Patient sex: F
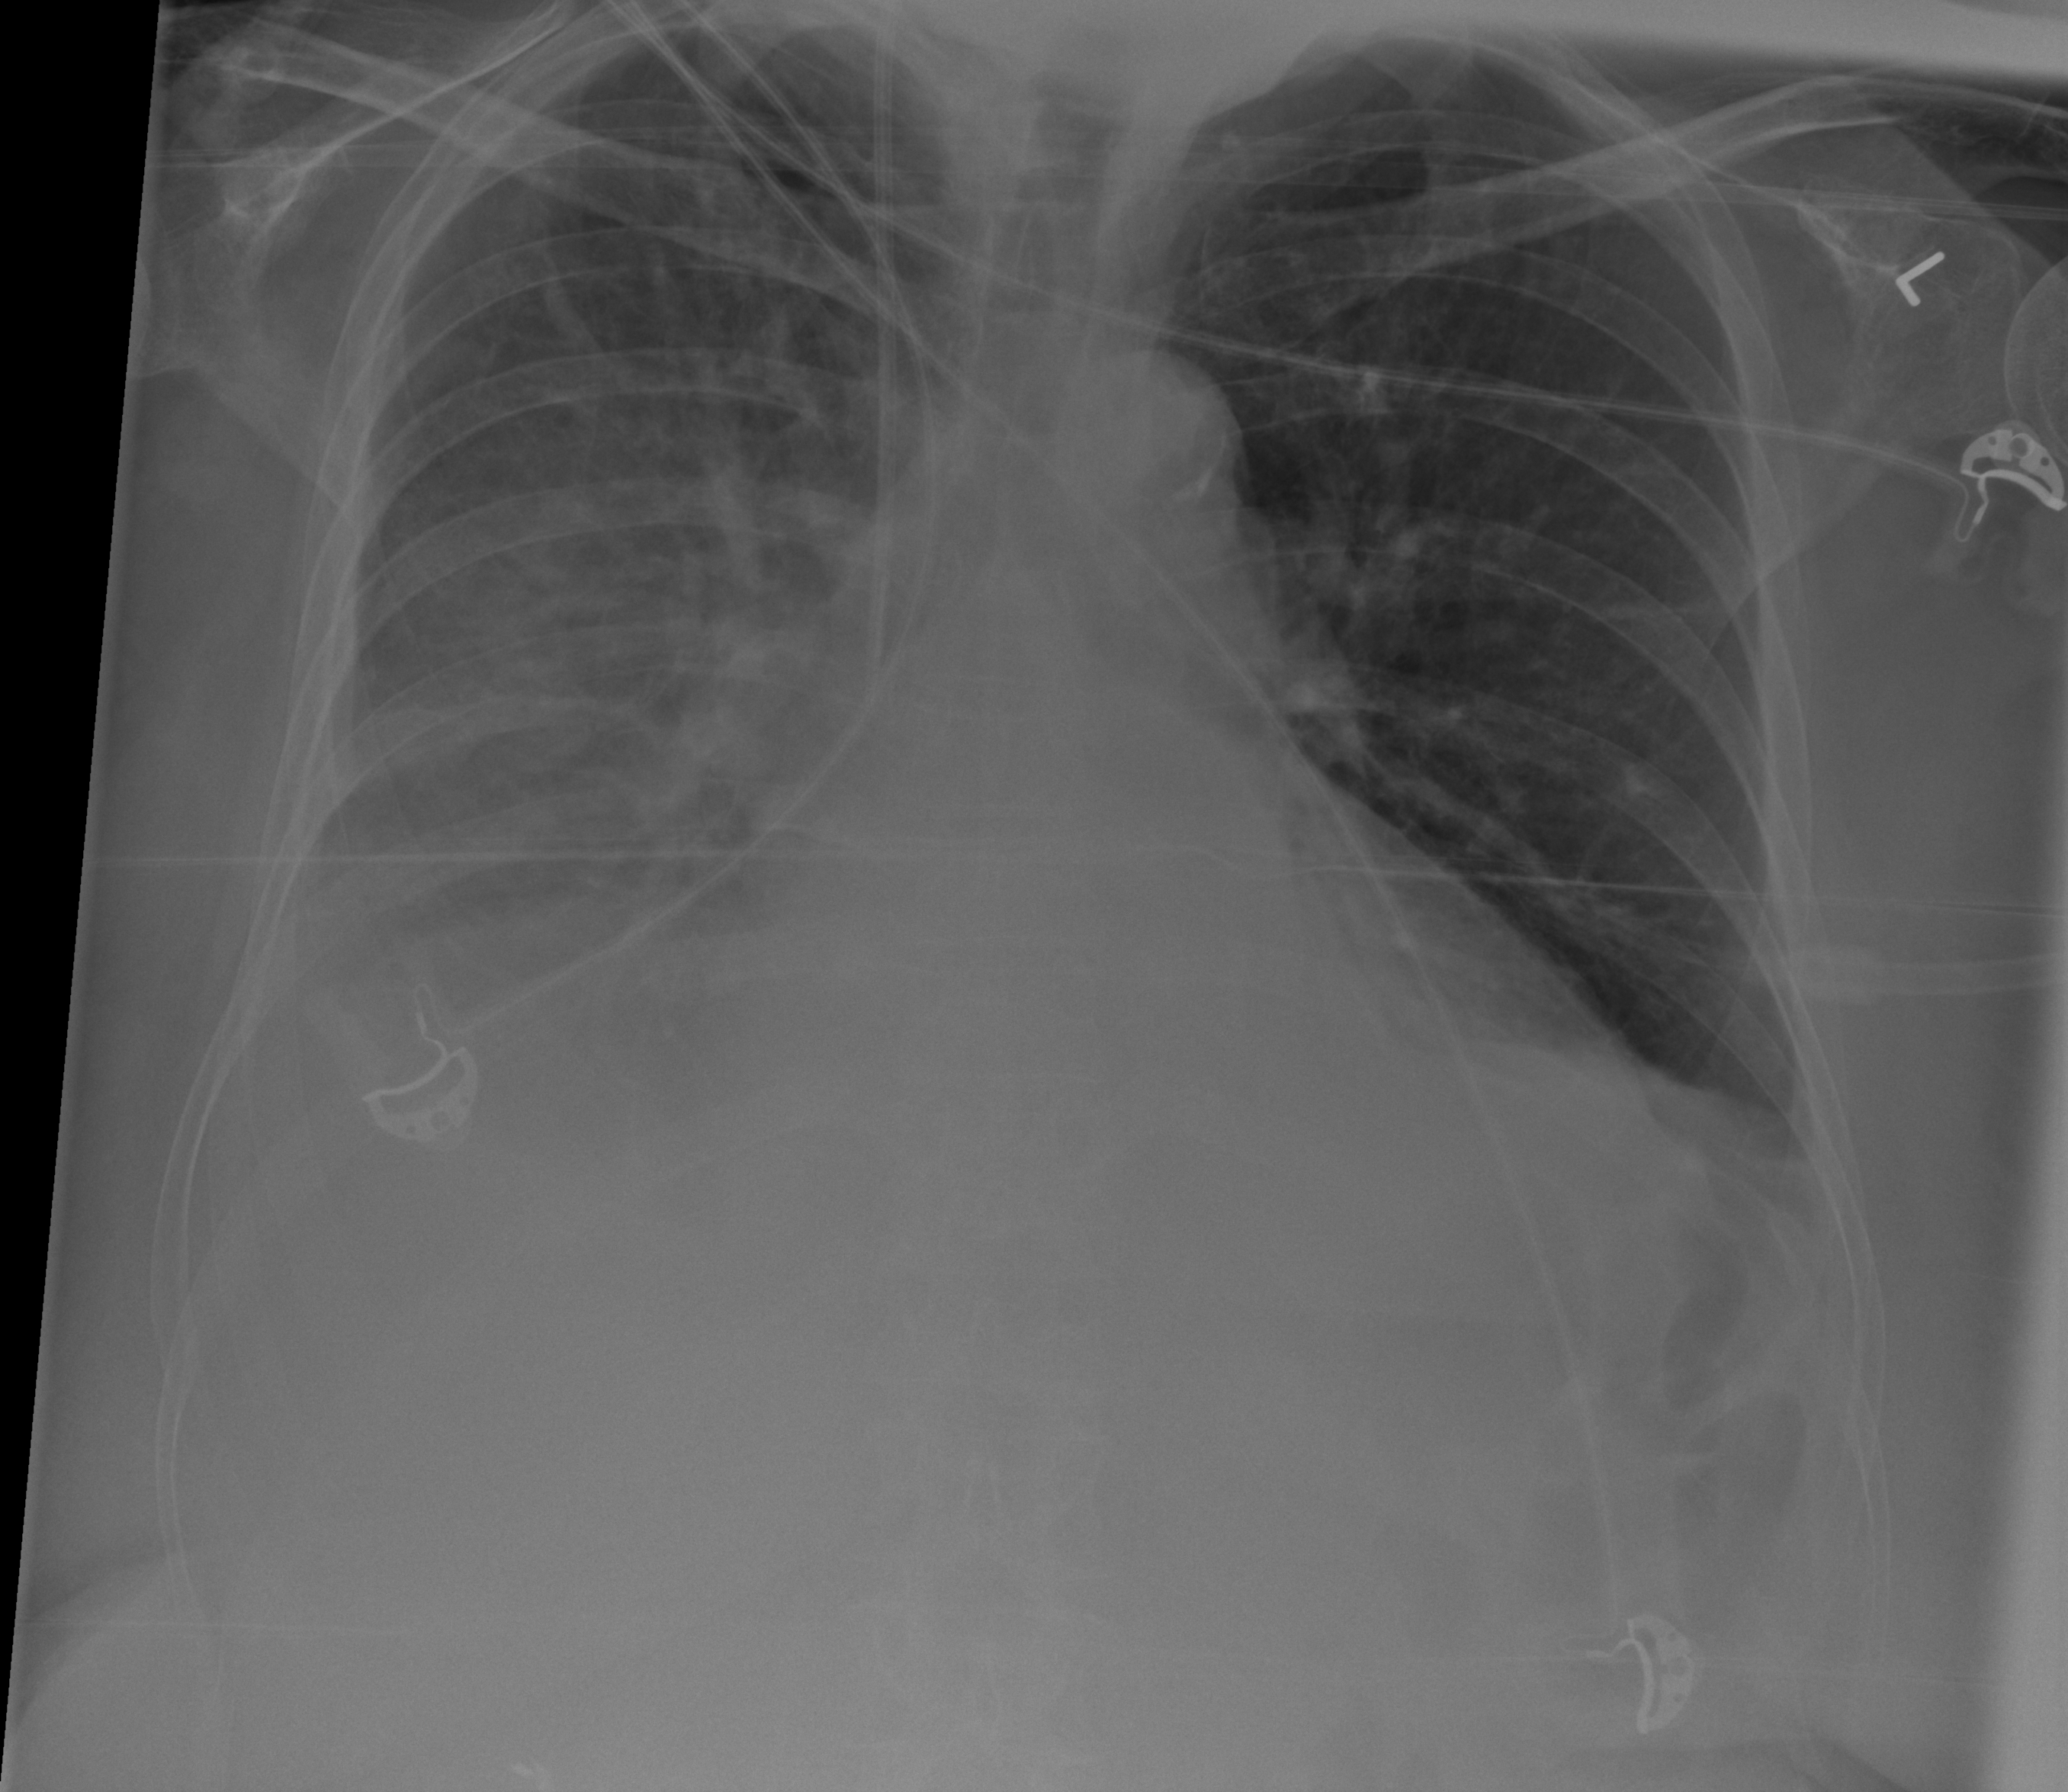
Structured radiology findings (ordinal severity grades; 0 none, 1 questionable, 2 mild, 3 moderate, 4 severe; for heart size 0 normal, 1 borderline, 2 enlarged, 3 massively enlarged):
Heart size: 2
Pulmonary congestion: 2
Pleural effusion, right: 2
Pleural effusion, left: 1
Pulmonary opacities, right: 0
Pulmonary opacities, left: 0
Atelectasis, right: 3
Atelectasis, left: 2